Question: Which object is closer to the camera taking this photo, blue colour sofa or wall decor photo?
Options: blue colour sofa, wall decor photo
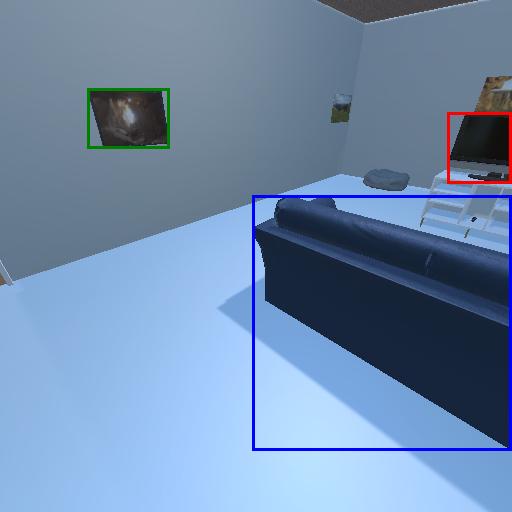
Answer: blue colour sofa